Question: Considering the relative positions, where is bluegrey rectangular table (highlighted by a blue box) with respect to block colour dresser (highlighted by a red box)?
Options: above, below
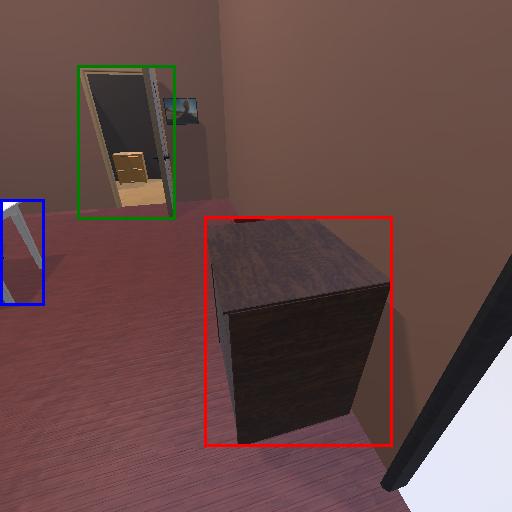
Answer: above